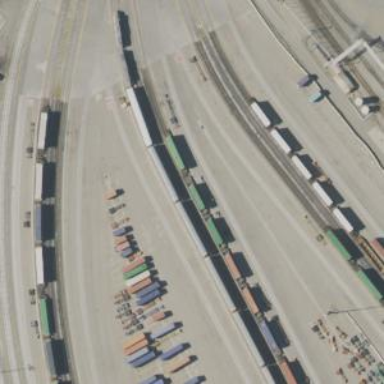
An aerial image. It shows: Railway yard.